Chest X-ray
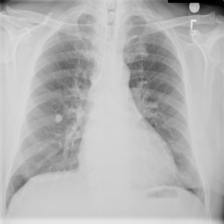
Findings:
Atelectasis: negative
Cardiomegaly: negative
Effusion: negative
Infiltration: negative
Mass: negative
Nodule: negative
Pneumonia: negative
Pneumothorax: negative
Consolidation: negative
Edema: negative
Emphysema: negative
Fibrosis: negative
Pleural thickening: negative
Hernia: negative